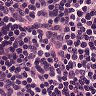
Metastatic tissue present: no